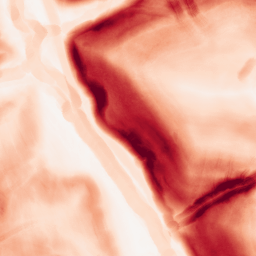
Category: morphological
Decomposition family: morphological_gradient
Decomposition parameters: size: 7
shape: disk
Upsampling method: quadratic
Upsampling parameters: scale: 4
Upsampling scale: 4